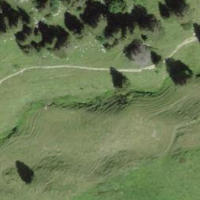
EUNIS habitat code: 23
Species observed at this site:
Traunsteinera globosa